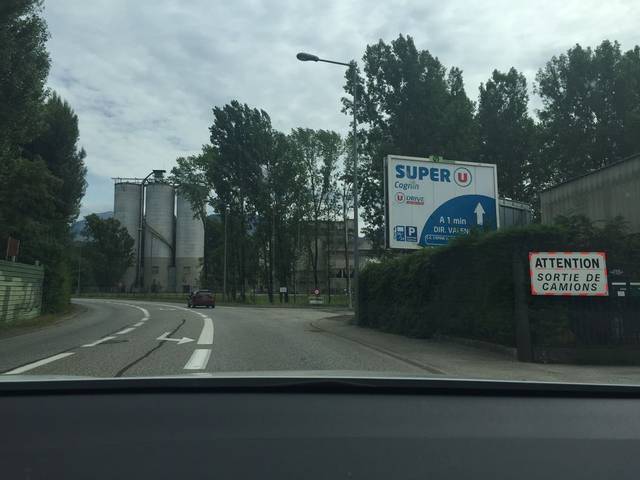
Region: France
Coordinates: 45.57, 5.902